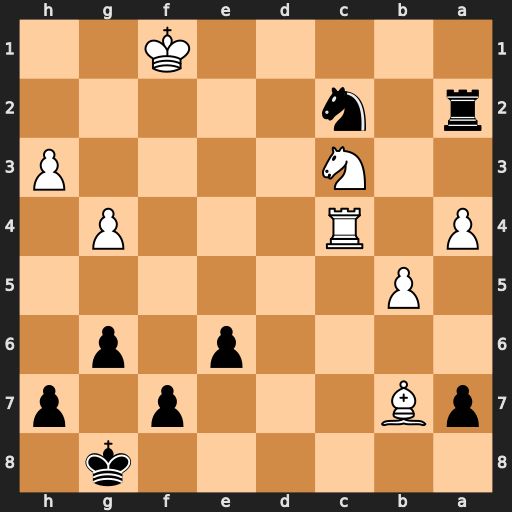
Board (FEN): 6k1/pB3p1p/4p1p1/1P6/P1R3P1/2N4P/r1n5/5K2
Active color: b
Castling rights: -
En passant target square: -
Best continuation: Ne3+ Ke1 Ra1+ Kd2 Nxc4+